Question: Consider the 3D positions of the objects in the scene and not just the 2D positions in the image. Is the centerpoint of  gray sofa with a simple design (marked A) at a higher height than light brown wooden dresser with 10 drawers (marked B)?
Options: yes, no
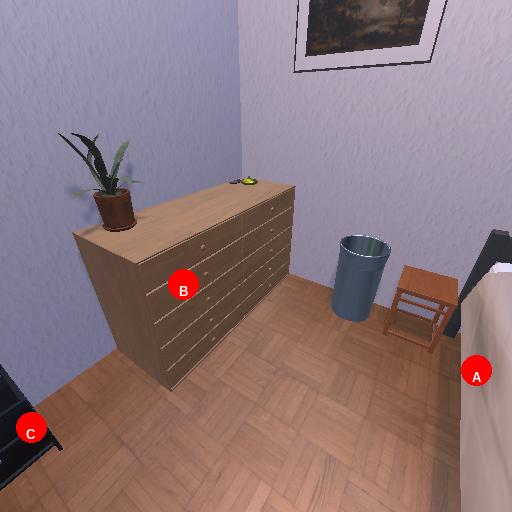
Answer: yes